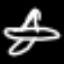
Label: airplane